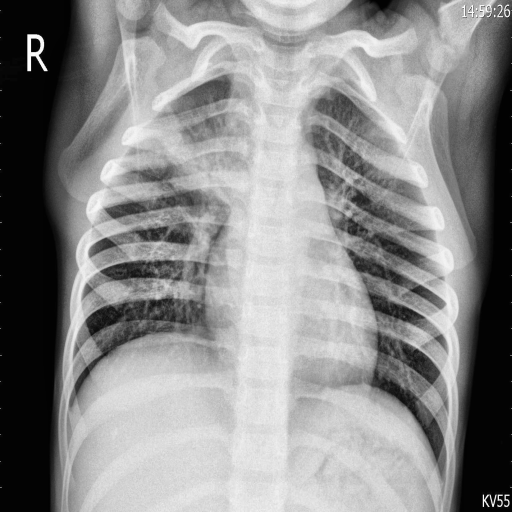
Finding: PNEUMONIA